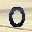
Label: 0